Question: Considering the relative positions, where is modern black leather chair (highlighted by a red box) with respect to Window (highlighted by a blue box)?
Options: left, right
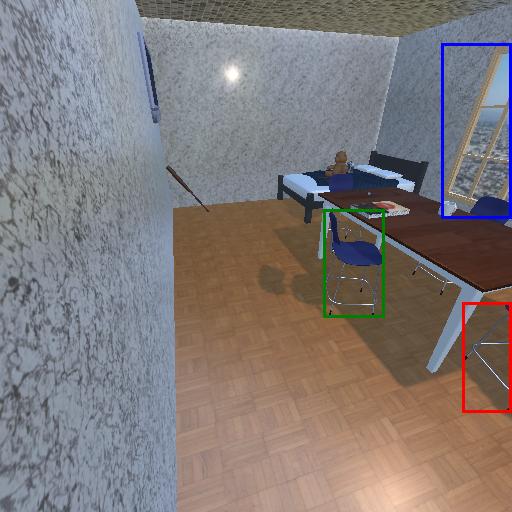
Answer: left